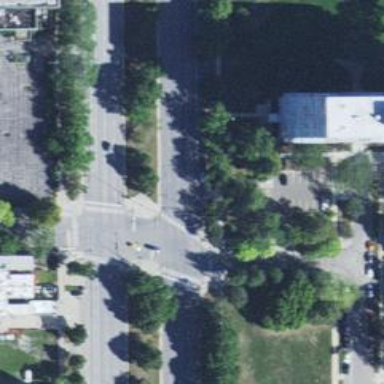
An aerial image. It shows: Footway located on traffic island.